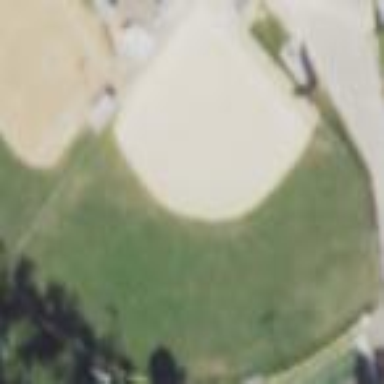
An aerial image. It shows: Softball pitch for leisure and sport activities.